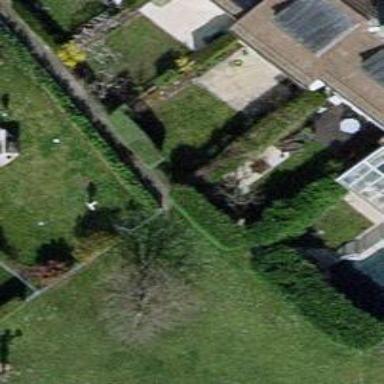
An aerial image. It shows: Garden surrounded by fence.